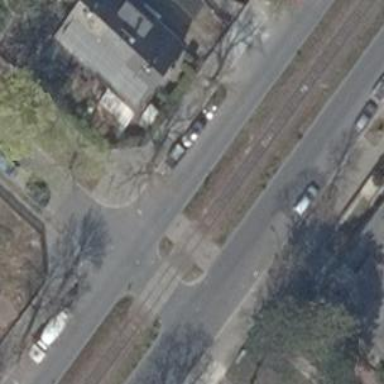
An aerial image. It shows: Unmarked crossing of railway.